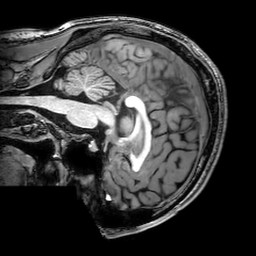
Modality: T1w
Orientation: sagittal
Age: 21
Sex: male
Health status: healthy
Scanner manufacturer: philips
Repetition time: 0.008252 s
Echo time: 0.00379 s